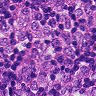
Metastatic tissue present: yes